Interaction volume radius: 10 \u00c5
Interaction volume height: 20 \u00c5
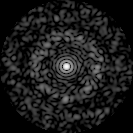
Disorder parameter: 0.8563